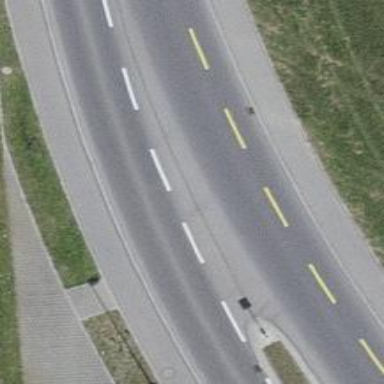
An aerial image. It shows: Secondary road with asphalt surface. There are separate sidewalks on both sides and cycle track on the left side.